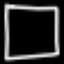
Label: square